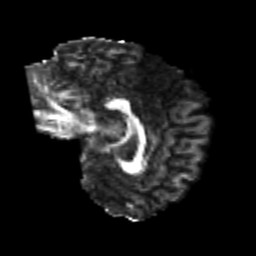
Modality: FA
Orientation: sagittal
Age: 22
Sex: female
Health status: healthy
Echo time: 0.074 s